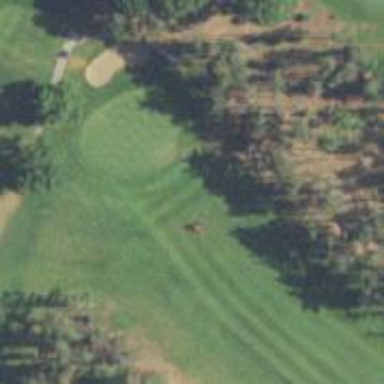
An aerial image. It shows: View of golf hole.